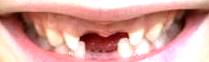
Condition: hypodontia